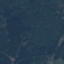
Land use / land cover: Forest